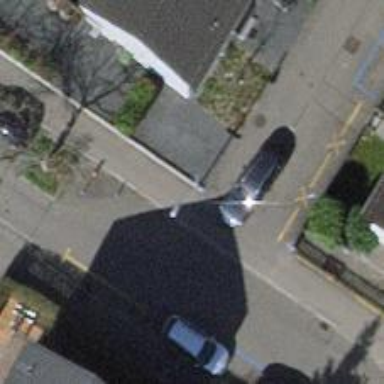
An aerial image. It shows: Unmarked crossing with traffic calming table on the road.